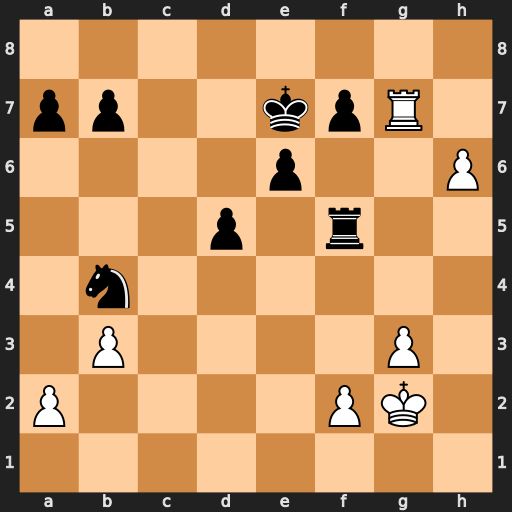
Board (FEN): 8/pp2kpR1/4p2P/3p1r2/1n6/1P4P1/P4PK1/8
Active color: w
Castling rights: -
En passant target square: -
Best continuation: g4 Rf6 g5 Rxf2+ Kxf2